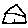
Label: house